Interaction volume radius: 10 \u00c5
Interaction volume height: 25 \u00c5
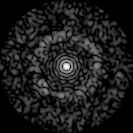
Disorder parameter: 0.8601